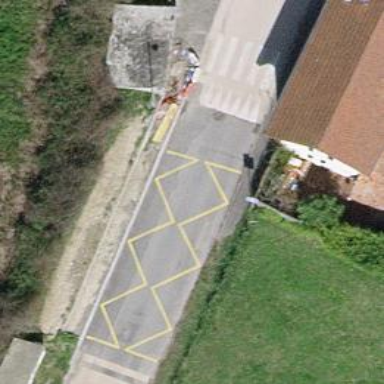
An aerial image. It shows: Public transport stop position.